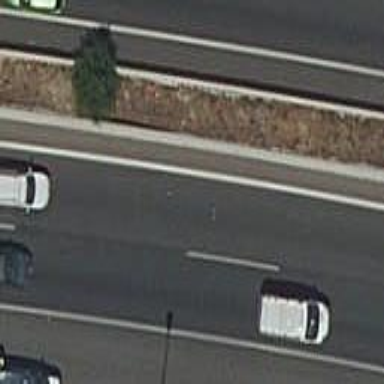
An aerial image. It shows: Motorway.